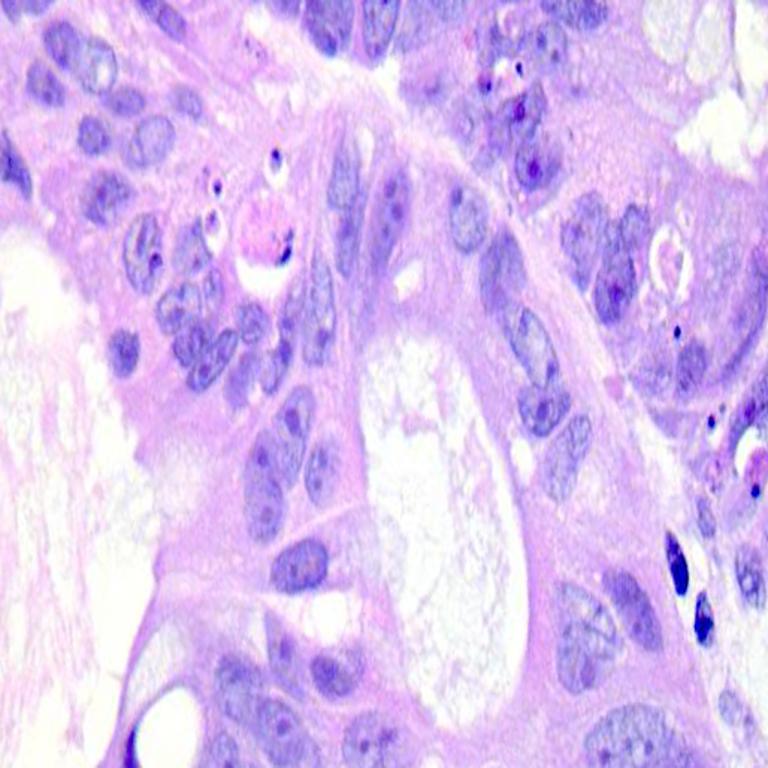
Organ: colon
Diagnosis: adenocarcinomas